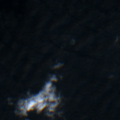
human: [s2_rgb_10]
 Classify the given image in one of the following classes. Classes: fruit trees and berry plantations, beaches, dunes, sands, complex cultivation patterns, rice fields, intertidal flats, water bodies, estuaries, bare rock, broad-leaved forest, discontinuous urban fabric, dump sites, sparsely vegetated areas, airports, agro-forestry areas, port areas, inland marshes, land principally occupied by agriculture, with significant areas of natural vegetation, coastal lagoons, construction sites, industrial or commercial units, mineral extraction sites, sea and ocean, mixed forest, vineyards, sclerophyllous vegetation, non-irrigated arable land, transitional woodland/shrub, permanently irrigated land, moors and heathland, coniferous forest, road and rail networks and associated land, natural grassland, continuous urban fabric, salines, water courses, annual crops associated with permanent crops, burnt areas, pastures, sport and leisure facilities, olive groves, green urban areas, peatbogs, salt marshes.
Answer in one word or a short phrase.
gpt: sea and ocean